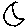
Label: moon